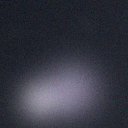
Screen state: off